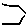
Label: hexagon